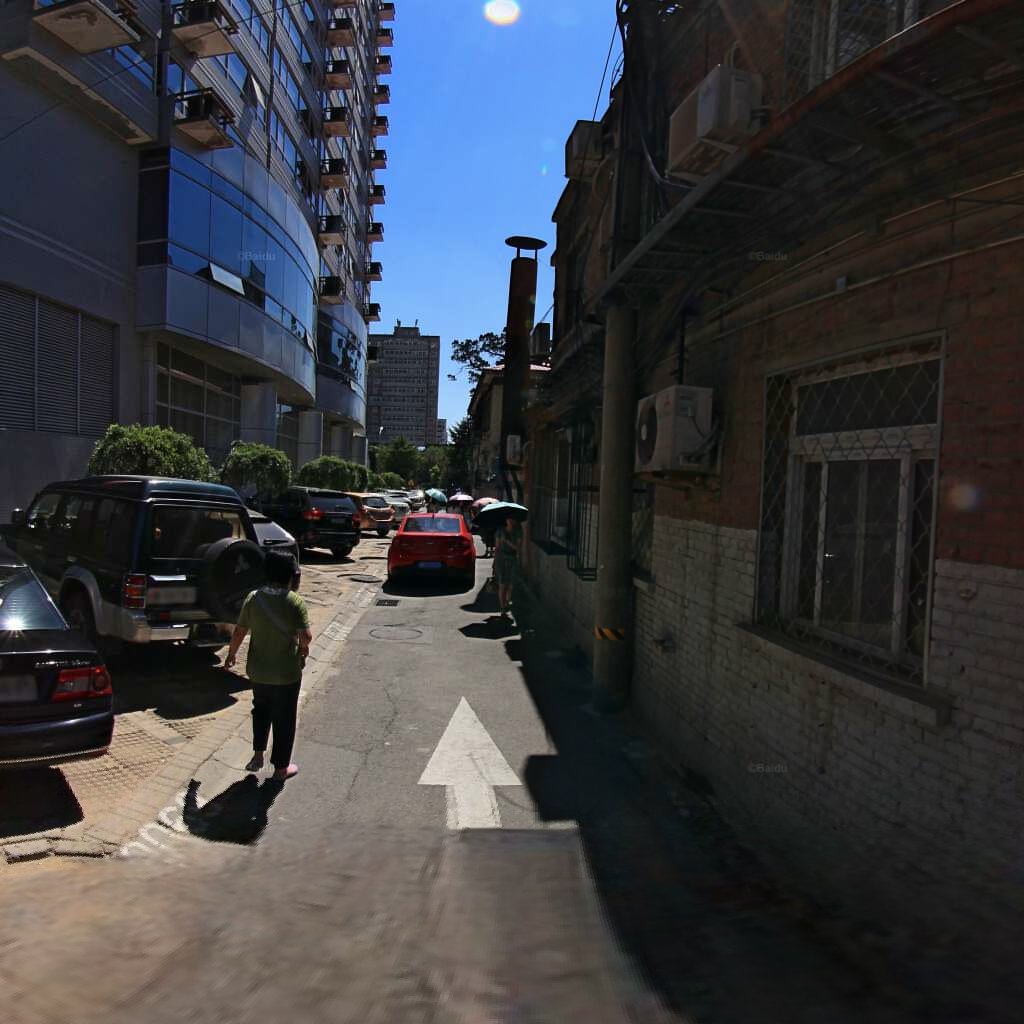
Region: Haidian
Road damage annotations: longitudinal crack, manhole cover, manhole cover, transverse crack